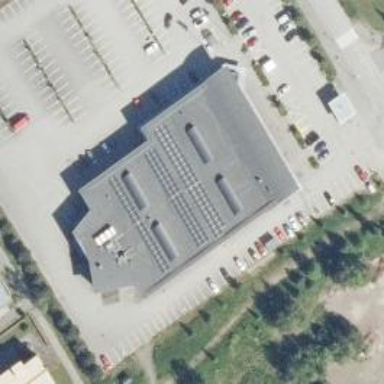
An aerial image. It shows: Supermarket.